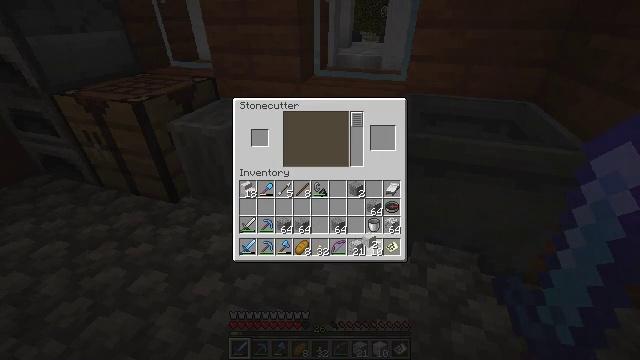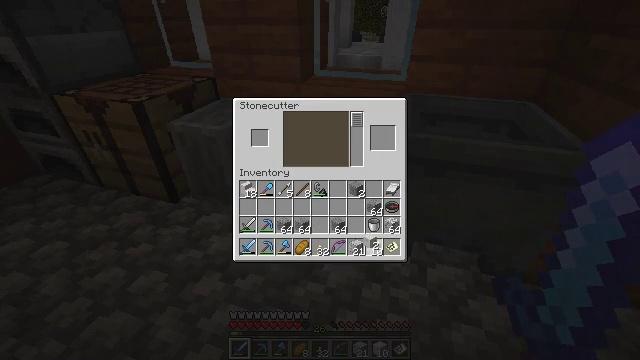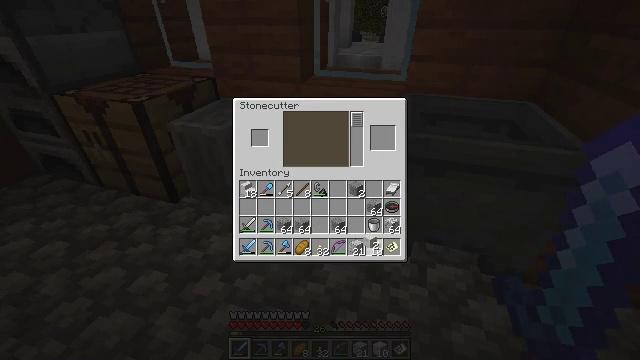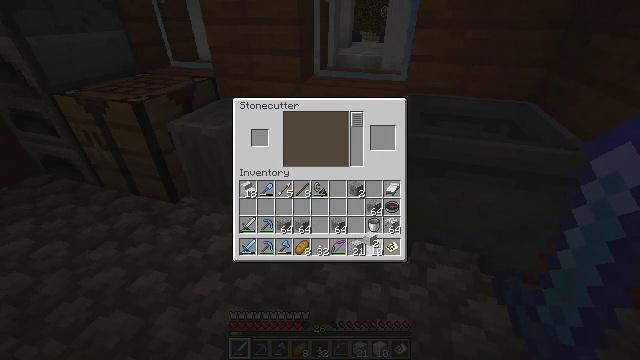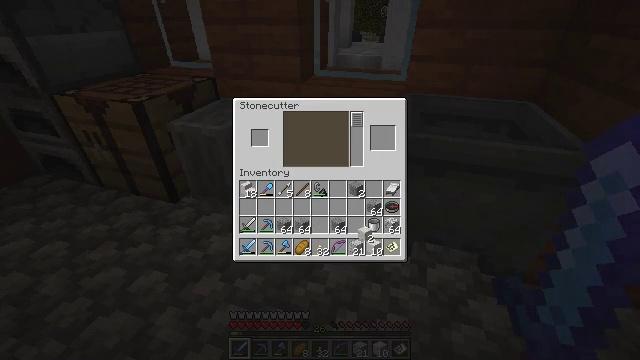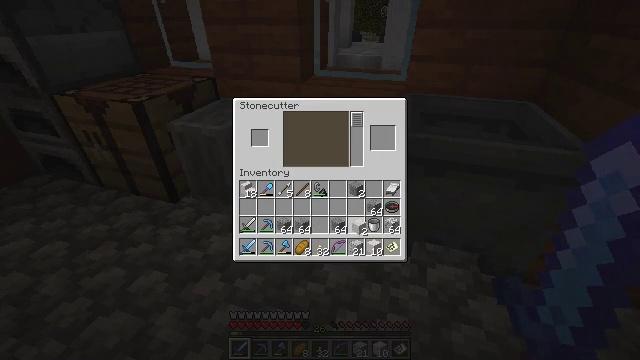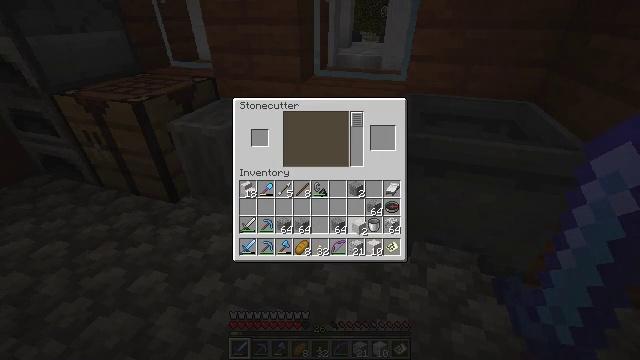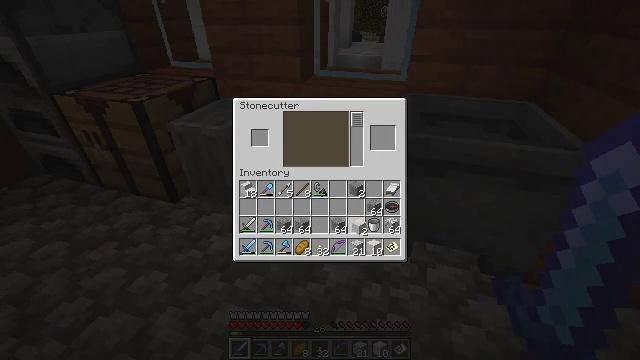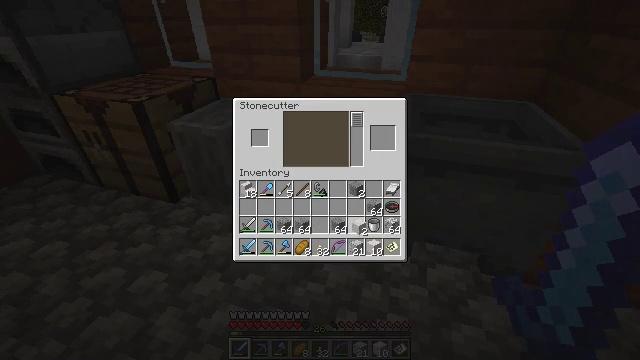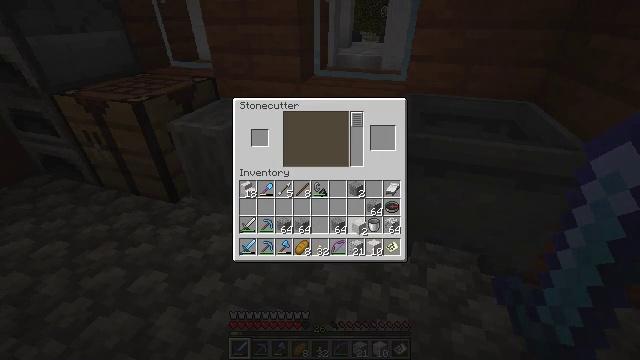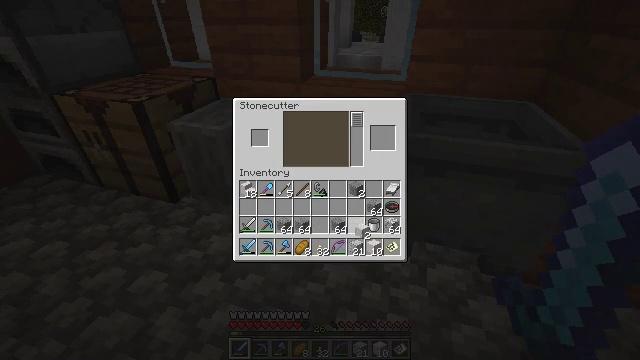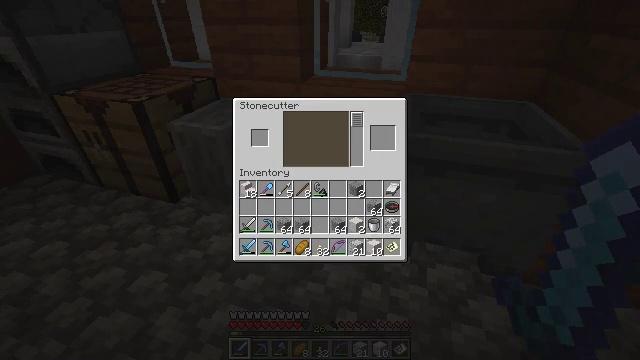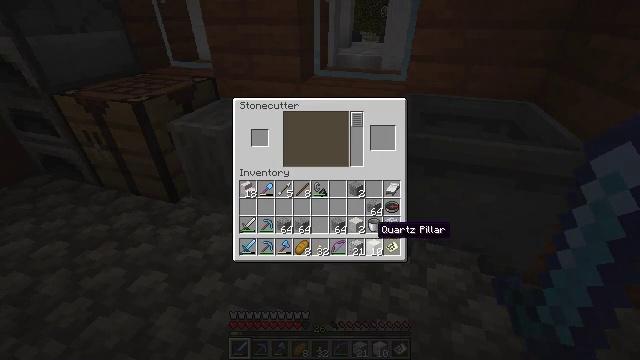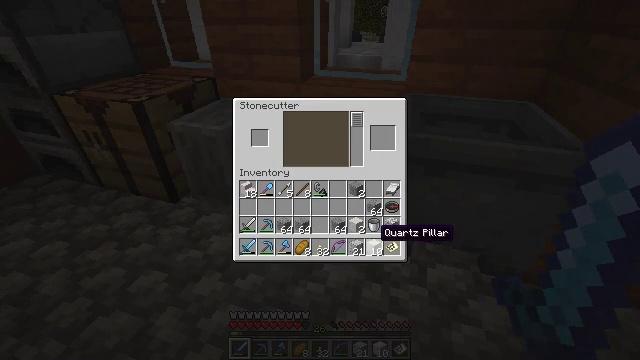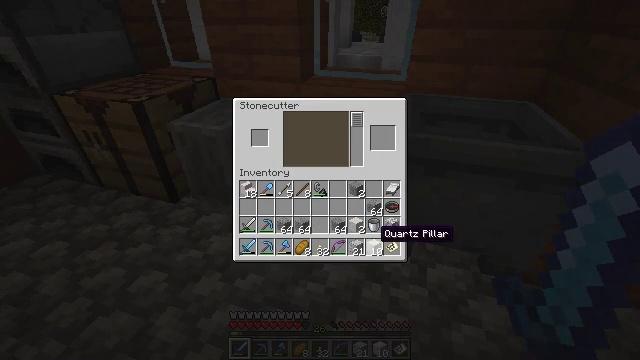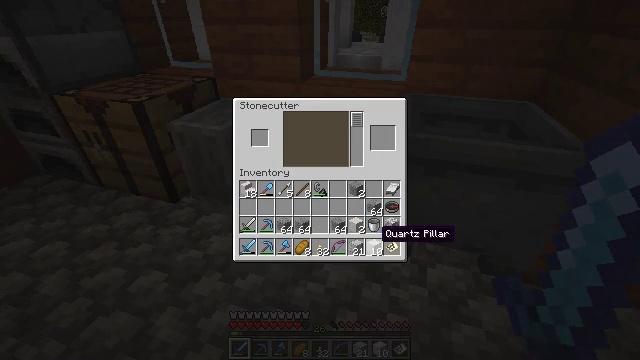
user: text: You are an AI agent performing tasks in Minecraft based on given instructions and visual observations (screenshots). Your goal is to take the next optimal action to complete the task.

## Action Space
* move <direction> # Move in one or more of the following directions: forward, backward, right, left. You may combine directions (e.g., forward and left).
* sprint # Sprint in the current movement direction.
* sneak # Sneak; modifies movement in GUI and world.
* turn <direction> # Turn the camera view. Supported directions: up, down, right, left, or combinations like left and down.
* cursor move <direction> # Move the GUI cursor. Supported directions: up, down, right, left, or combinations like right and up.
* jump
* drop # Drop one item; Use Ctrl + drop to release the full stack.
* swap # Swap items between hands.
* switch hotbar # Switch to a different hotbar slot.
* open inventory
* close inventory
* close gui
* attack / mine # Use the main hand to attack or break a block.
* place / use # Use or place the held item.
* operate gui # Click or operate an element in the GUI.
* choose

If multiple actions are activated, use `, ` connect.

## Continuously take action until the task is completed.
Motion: motion action
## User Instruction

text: Gather quartz pillar from a structure.
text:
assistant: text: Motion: no_op
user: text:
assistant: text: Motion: no_op
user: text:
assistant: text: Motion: no_op
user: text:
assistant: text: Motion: no_op
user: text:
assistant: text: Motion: no_op
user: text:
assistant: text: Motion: no_op
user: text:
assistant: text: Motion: operate gui
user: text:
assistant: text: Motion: operate gui
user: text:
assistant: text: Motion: operate gui
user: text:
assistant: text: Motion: operate gui
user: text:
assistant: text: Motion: no_op
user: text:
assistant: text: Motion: no_op
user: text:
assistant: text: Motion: no_op
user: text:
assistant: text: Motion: no_op
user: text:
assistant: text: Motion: no_op
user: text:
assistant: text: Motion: no_op
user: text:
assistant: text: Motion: no_op
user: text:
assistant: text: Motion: no_op
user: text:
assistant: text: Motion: no_op
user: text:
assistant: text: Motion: no_op
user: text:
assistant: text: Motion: no_op
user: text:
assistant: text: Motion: no_op
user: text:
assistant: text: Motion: no_op
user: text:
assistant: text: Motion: no_op
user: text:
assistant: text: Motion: no_op
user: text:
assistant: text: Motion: no_op
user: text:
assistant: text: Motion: no_op
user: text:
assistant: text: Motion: no_op
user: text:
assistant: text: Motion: no_op
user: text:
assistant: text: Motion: no_op